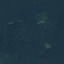
Land use / land cover: Forest